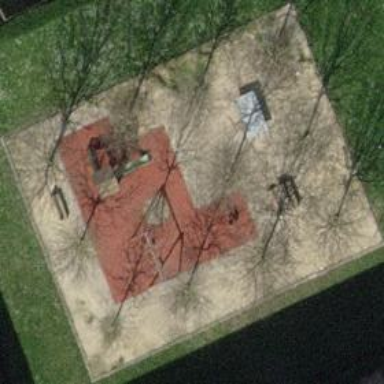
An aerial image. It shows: Playground area for leisure activities on the land.